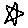
Label: star